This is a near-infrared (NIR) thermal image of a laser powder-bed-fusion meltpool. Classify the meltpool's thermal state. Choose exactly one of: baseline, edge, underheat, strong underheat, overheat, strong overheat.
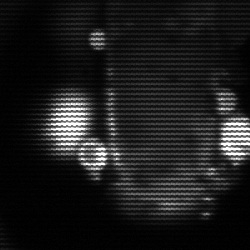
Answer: strong underheat